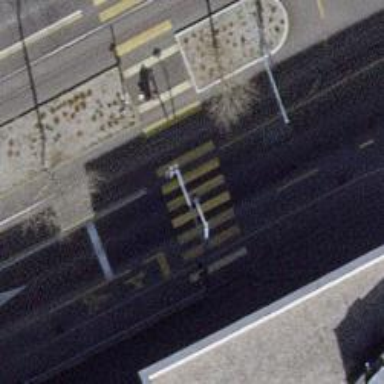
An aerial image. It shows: Secondary road with asphalt surface. There is cycle track on the right side.